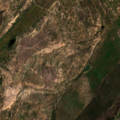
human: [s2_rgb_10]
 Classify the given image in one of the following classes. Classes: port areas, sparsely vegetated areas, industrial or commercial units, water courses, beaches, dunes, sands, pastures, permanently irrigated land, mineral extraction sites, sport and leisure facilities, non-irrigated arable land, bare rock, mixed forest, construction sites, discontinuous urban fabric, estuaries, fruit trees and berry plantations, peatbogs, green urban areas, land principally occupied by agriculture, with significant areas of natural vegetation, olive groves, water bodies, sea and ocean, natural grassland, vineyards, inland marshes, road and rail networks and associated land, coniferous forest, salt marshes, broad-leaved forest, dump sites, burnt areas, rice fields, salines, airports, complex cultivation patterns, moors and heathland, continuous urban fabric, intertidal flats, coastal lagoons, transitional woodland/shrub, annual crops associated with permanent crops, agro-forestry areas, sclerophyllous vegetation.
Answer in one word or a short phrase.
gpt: land principally occupied by agriculture, with significant areas of natural vegetation, transitional woodland/shrub